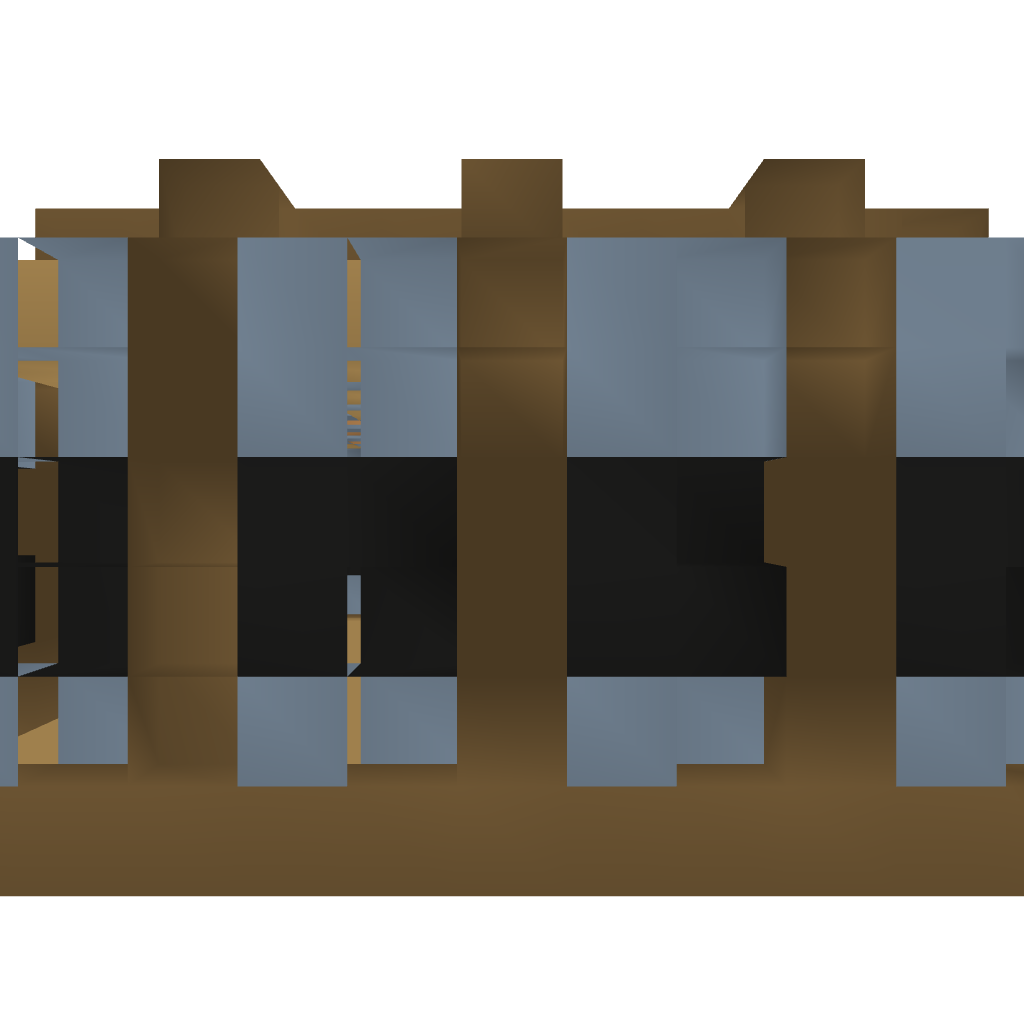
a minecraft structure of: House